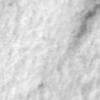
Label: no_change